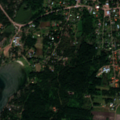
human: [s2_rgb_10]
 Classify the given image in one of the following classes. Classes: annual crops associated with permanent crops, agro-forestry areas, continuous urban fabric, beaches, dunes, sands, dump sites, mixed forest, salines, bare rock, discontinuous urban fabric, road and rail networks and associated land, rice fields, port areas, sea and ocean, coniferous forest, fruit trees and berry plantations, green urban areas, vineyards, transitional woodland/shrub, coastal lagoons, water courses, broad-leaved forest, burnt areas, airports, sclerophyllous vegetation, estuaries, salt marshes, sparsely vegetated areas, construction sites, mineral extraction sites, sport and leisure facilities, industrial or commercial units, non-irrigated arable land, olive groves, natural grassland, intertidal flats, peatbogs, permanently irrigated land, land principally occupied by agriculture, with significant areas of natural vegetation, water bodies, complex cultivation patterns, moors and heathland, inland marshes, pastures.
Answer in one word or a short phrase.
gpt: discontinuous urban fabric, mixed forest, transitional woodland/shrub, sea and ocean